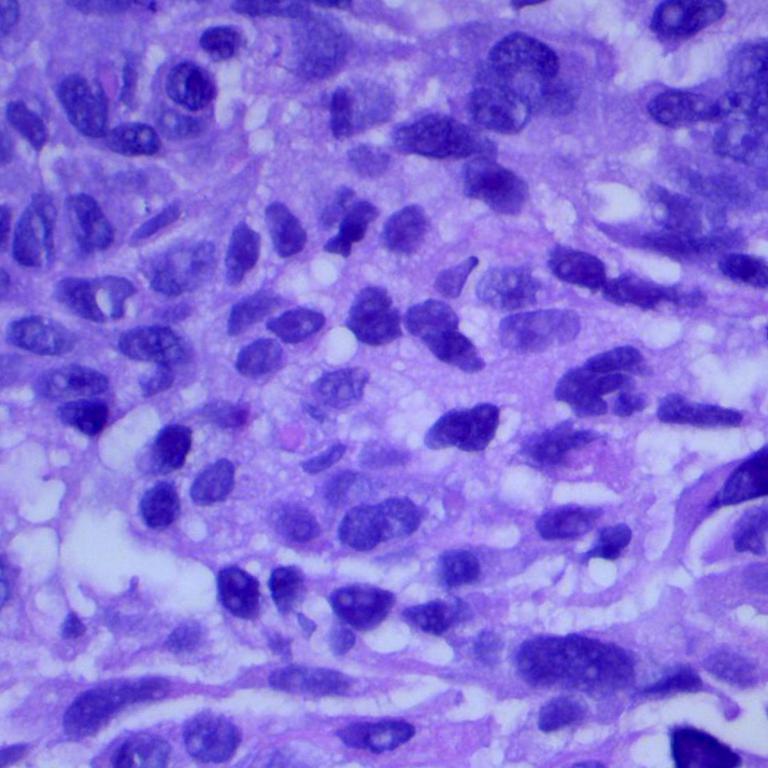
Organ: lung
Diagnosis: squamous carcinomas